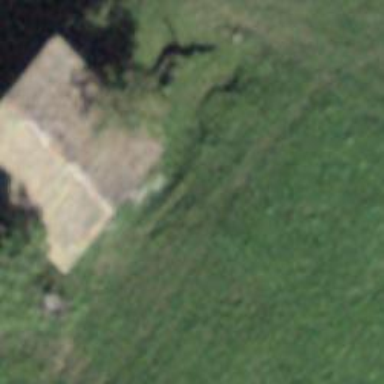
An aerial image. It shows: Rural barn.